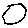
Label: hexagon